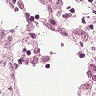
Metastatic tissue present: no